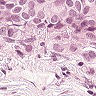
Metastatic tissue present: yes